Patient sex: M
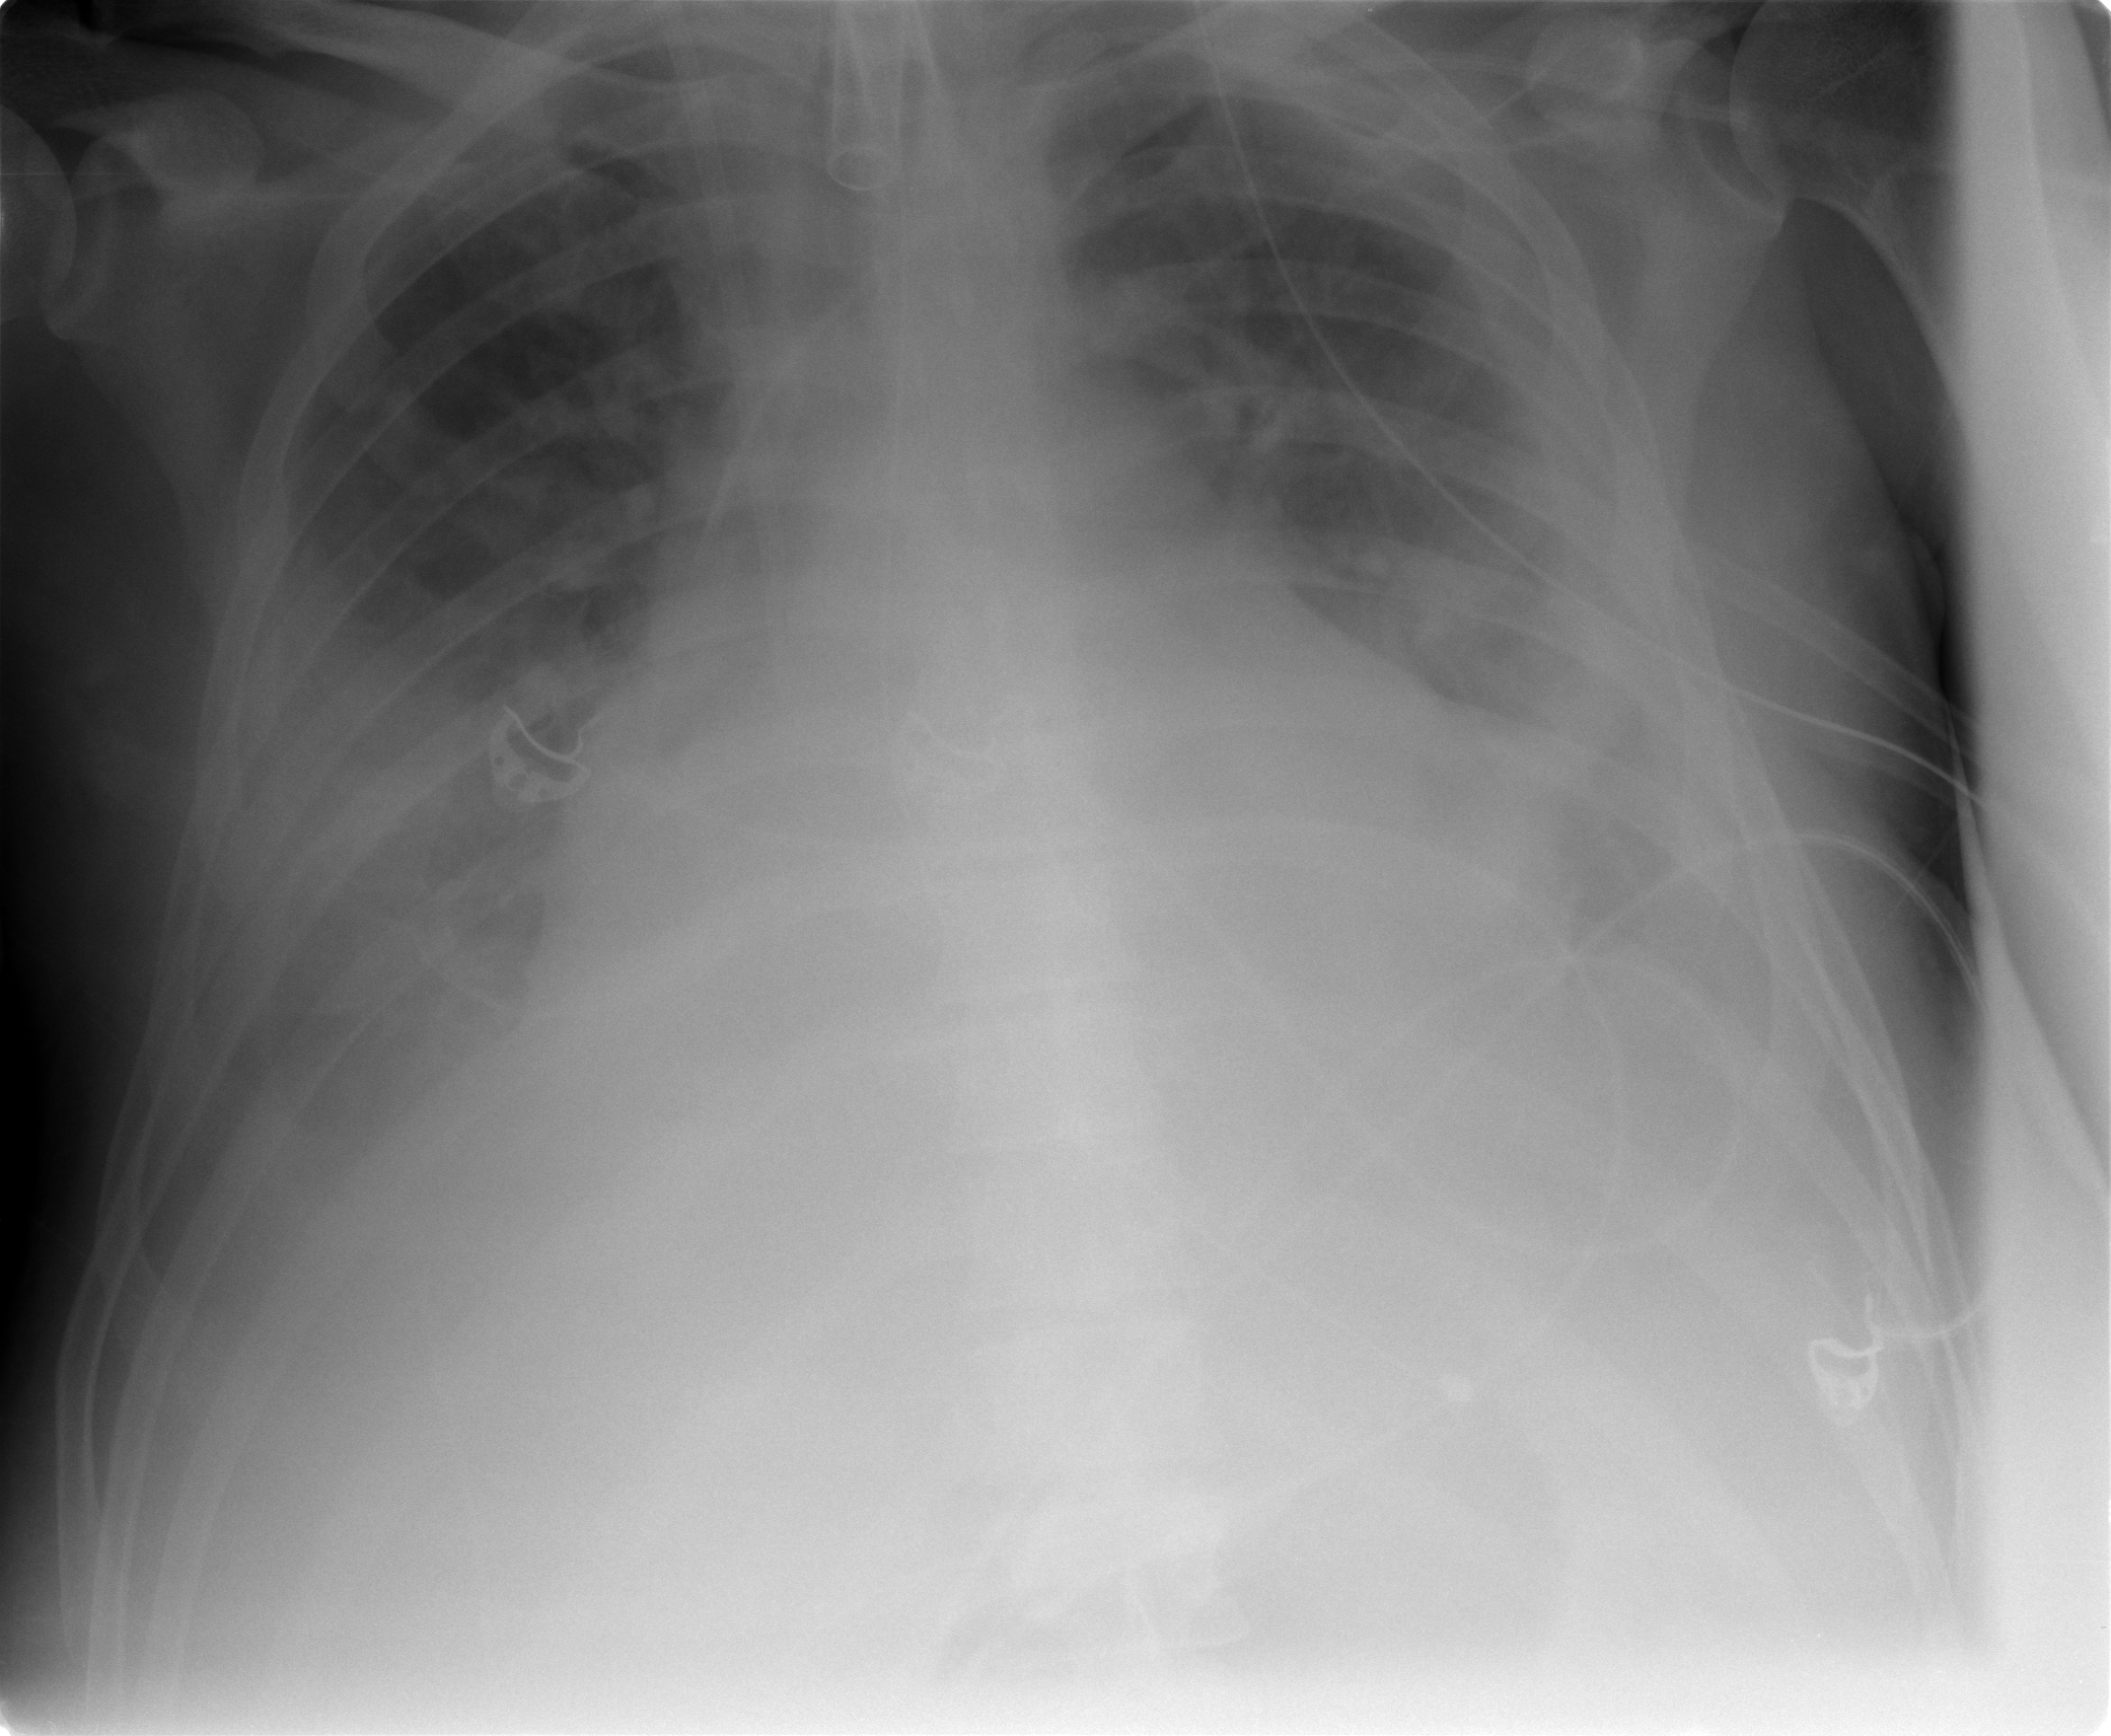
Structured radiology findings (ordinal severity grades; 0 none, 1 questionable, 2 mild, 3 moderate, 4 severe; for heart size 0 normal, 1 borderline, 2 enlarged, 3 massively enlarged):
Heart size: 2
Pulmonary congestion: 0
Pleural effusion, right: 2
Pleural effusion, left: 2
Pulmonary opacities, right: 0
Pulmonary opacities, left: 0
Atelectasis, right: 2
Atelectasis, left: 2